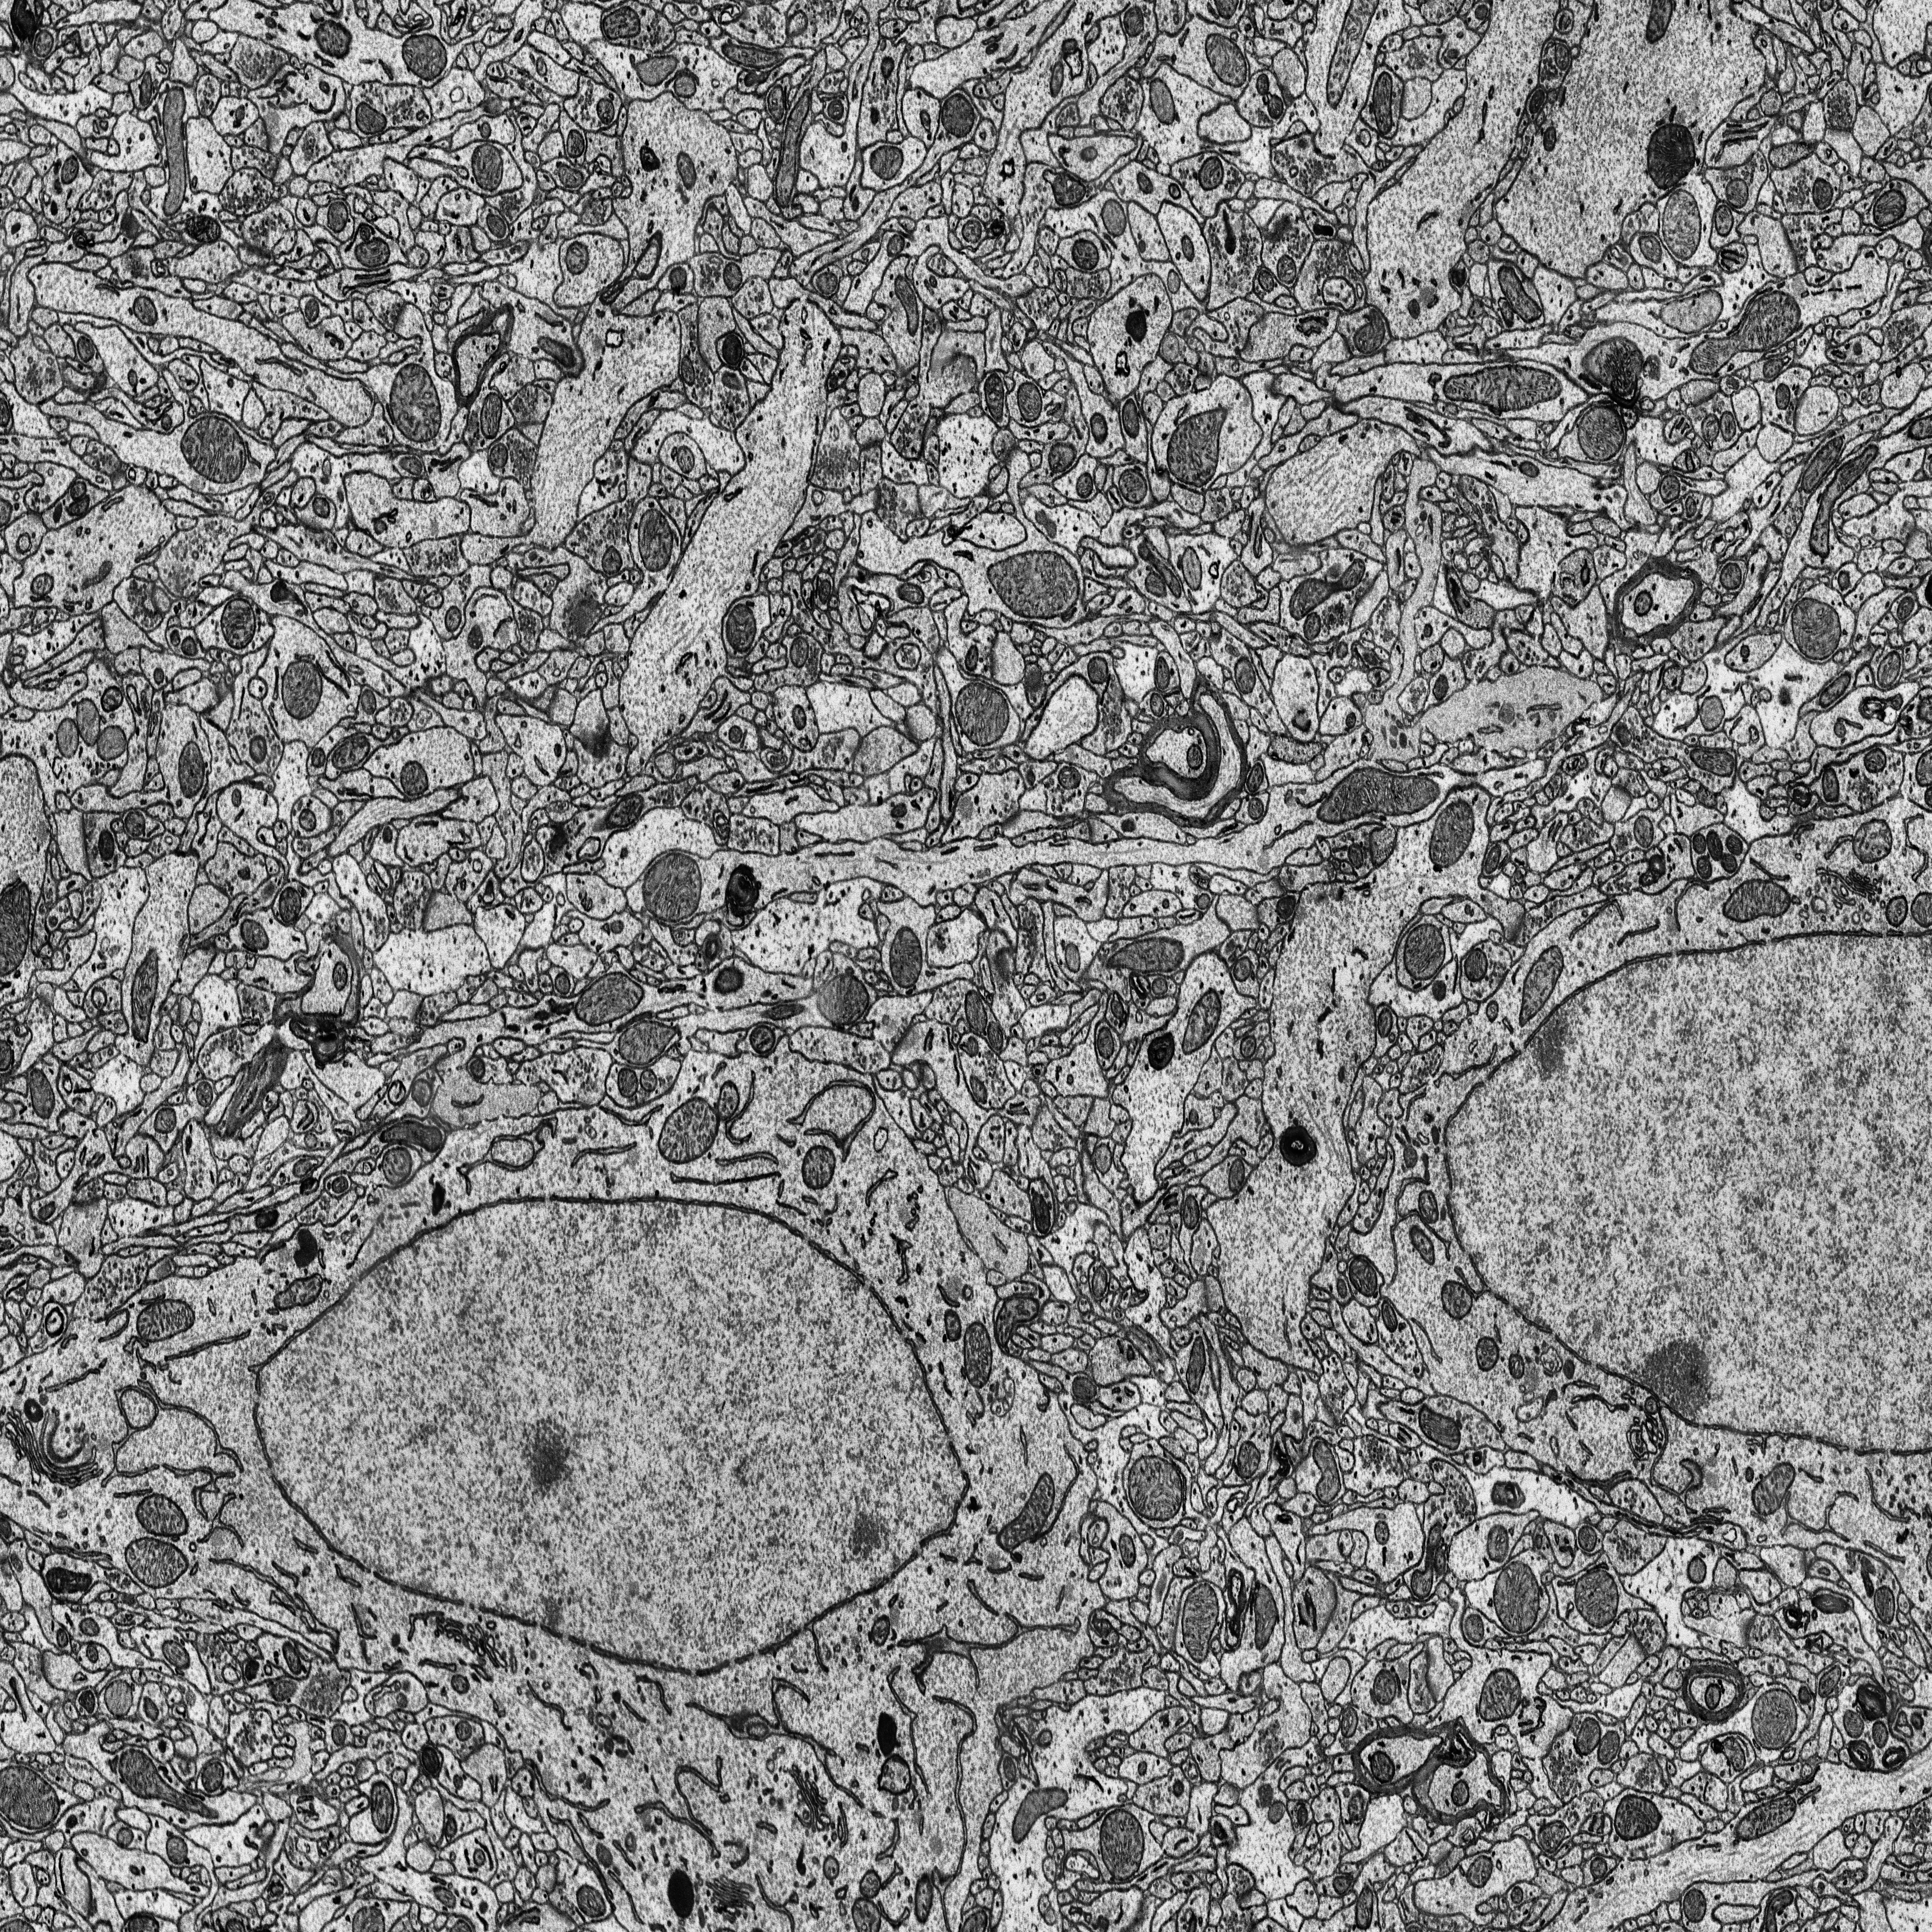
Electron microscopy slice of rat cortex tissue
Slice depth (z): 258
Mitochondria instances in slice: 388